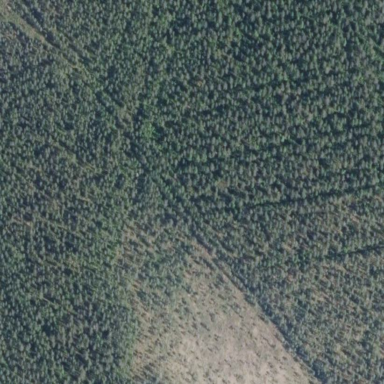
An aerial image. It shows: Woodland with needle-leaved trees.